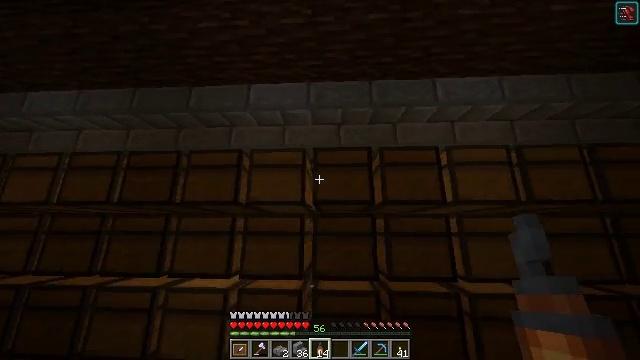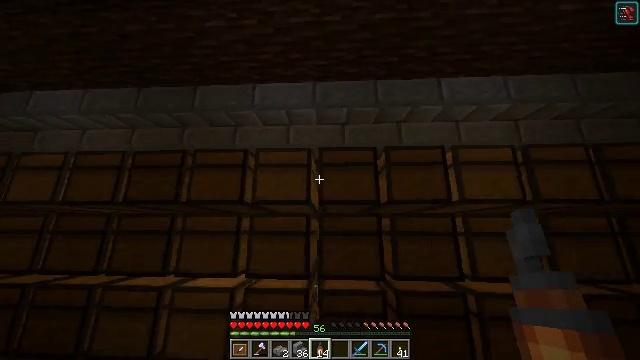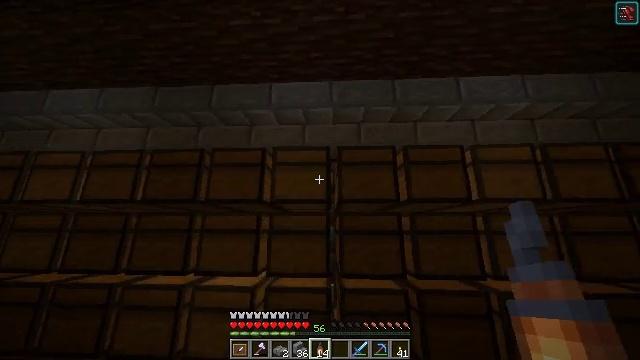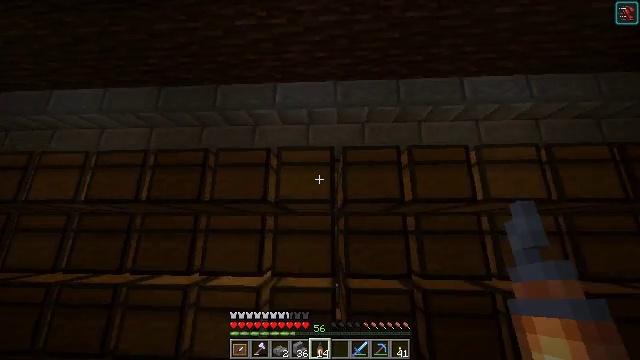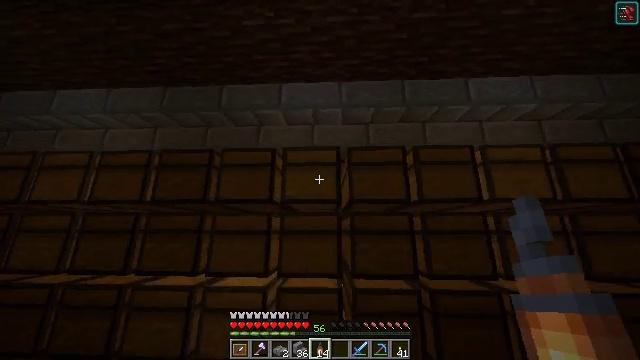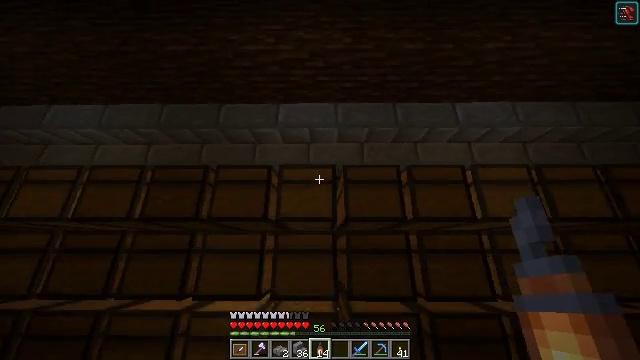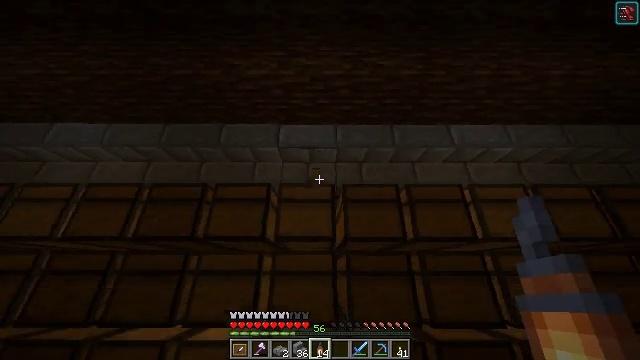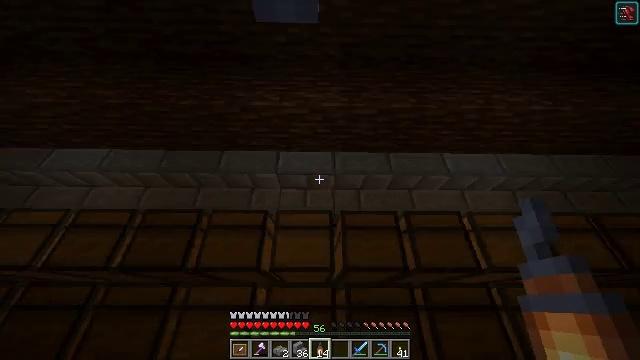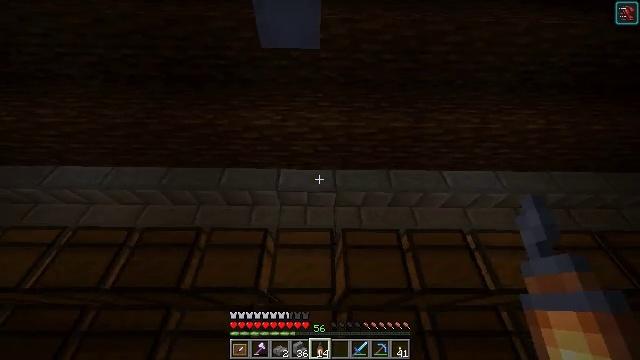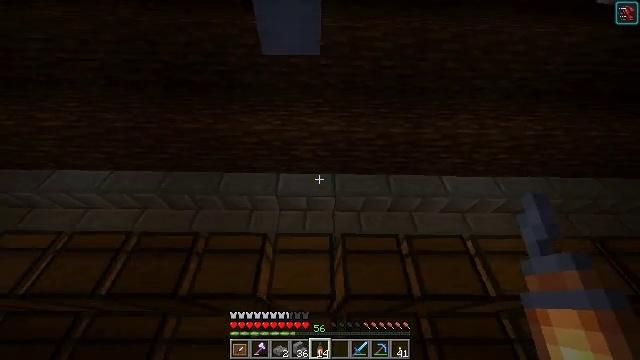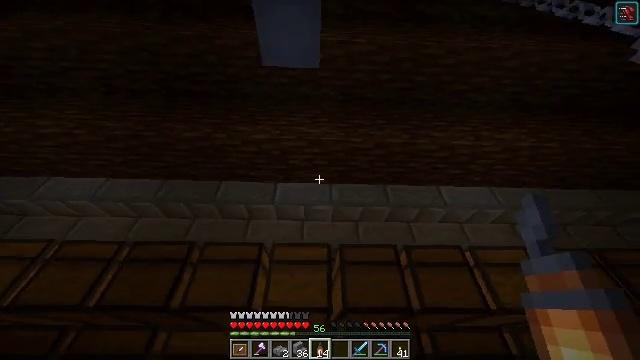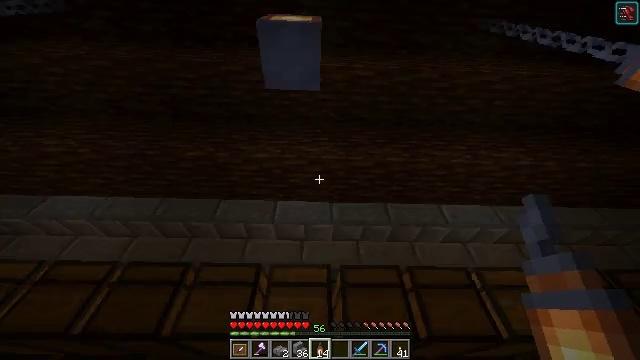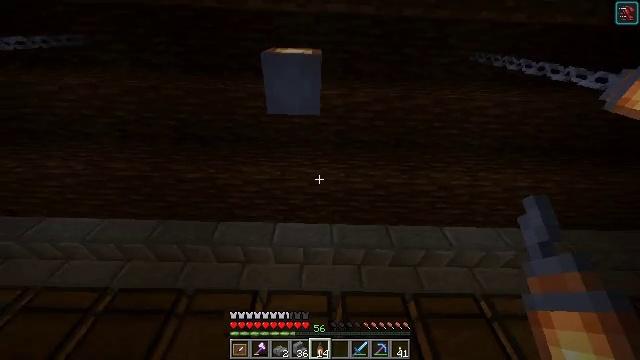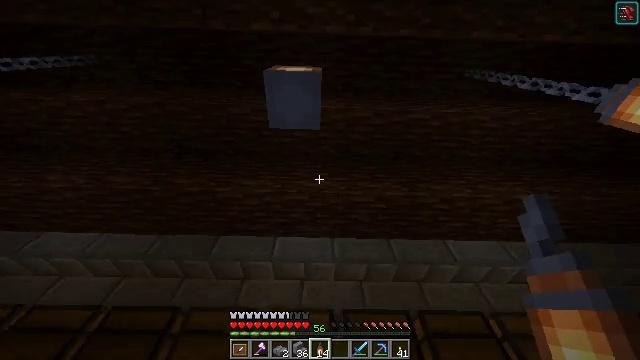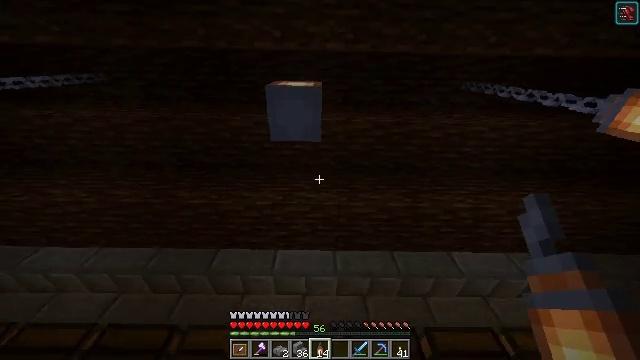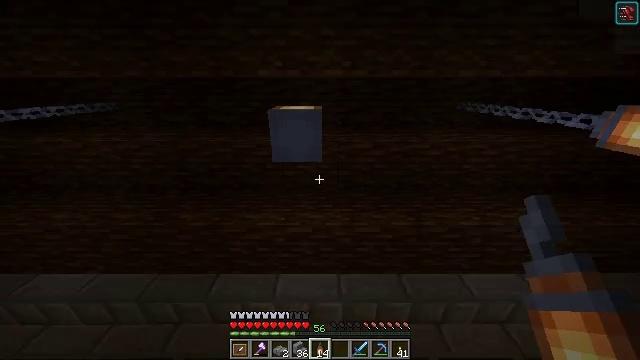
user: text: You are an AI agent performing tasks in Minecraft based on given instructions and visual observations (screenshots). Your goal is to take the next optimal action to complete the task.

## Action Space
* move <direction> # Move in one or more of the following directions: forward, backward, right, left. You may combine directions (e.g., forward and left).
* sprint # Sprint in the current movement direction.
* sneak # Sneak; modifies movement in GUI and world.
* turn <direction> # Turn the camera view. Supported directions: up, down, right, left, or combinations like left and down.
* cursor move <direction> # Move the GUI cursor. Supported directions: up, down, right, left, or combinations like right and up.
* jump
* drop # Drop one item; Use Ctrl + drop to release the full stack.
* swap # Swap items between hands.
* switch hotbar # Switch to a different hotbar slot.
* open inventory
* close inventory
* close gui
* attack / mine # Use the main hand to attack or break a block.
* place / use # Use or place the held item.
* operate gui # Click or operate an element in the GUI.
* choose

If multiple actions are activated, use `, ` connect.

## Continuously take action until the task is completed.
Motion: motion action
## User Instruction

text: Break the lantern to collect it.
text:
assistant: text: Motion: move left
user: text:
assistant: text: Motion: no_op
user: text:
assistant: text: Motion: no_op
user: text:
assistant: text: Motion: no_op
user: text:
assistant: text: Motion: turn right and up
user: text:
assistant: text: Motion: turn up
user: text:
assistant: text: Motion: turn up
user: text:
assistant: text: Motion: turn up
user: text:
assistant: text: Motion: turn up
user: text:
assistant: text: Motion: turn up
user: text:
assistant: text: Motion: turn up
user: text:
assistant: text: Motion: turn up
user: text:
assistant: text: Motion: turn up
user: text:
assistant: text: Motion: turn up
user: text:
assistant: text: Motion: turn left and up
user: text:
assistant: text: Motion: turn left and up
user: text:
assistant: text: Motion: turn up
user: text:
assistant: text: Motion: no_op
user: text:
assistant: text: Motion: no_op
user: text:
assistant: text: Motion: no_op
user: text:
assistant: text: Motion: no_op
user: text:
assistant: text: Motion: no_op
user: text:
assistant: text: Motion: no_op
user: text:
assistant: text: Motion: no_op
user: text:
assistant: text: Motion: no_op
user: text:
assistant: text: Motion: no_op
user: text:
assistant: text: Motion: no_op
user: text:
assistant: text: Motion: turn up
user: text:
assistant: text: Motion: turn up
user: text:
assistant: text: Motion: turn up